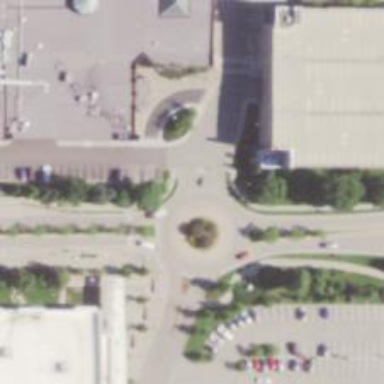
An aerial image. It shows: Tertiary road leading to roundabout.